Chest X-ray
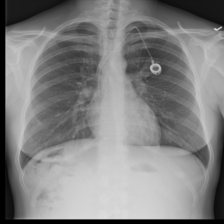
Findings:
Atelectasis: negative
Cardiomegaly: negative
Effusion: negative
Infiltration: positive
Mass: negative
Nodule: positive
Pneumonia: negative
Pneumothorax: negative
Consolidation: negative
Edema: negative
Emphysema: negative
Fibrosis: negative
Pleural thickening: negative
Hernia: negative